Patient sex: F
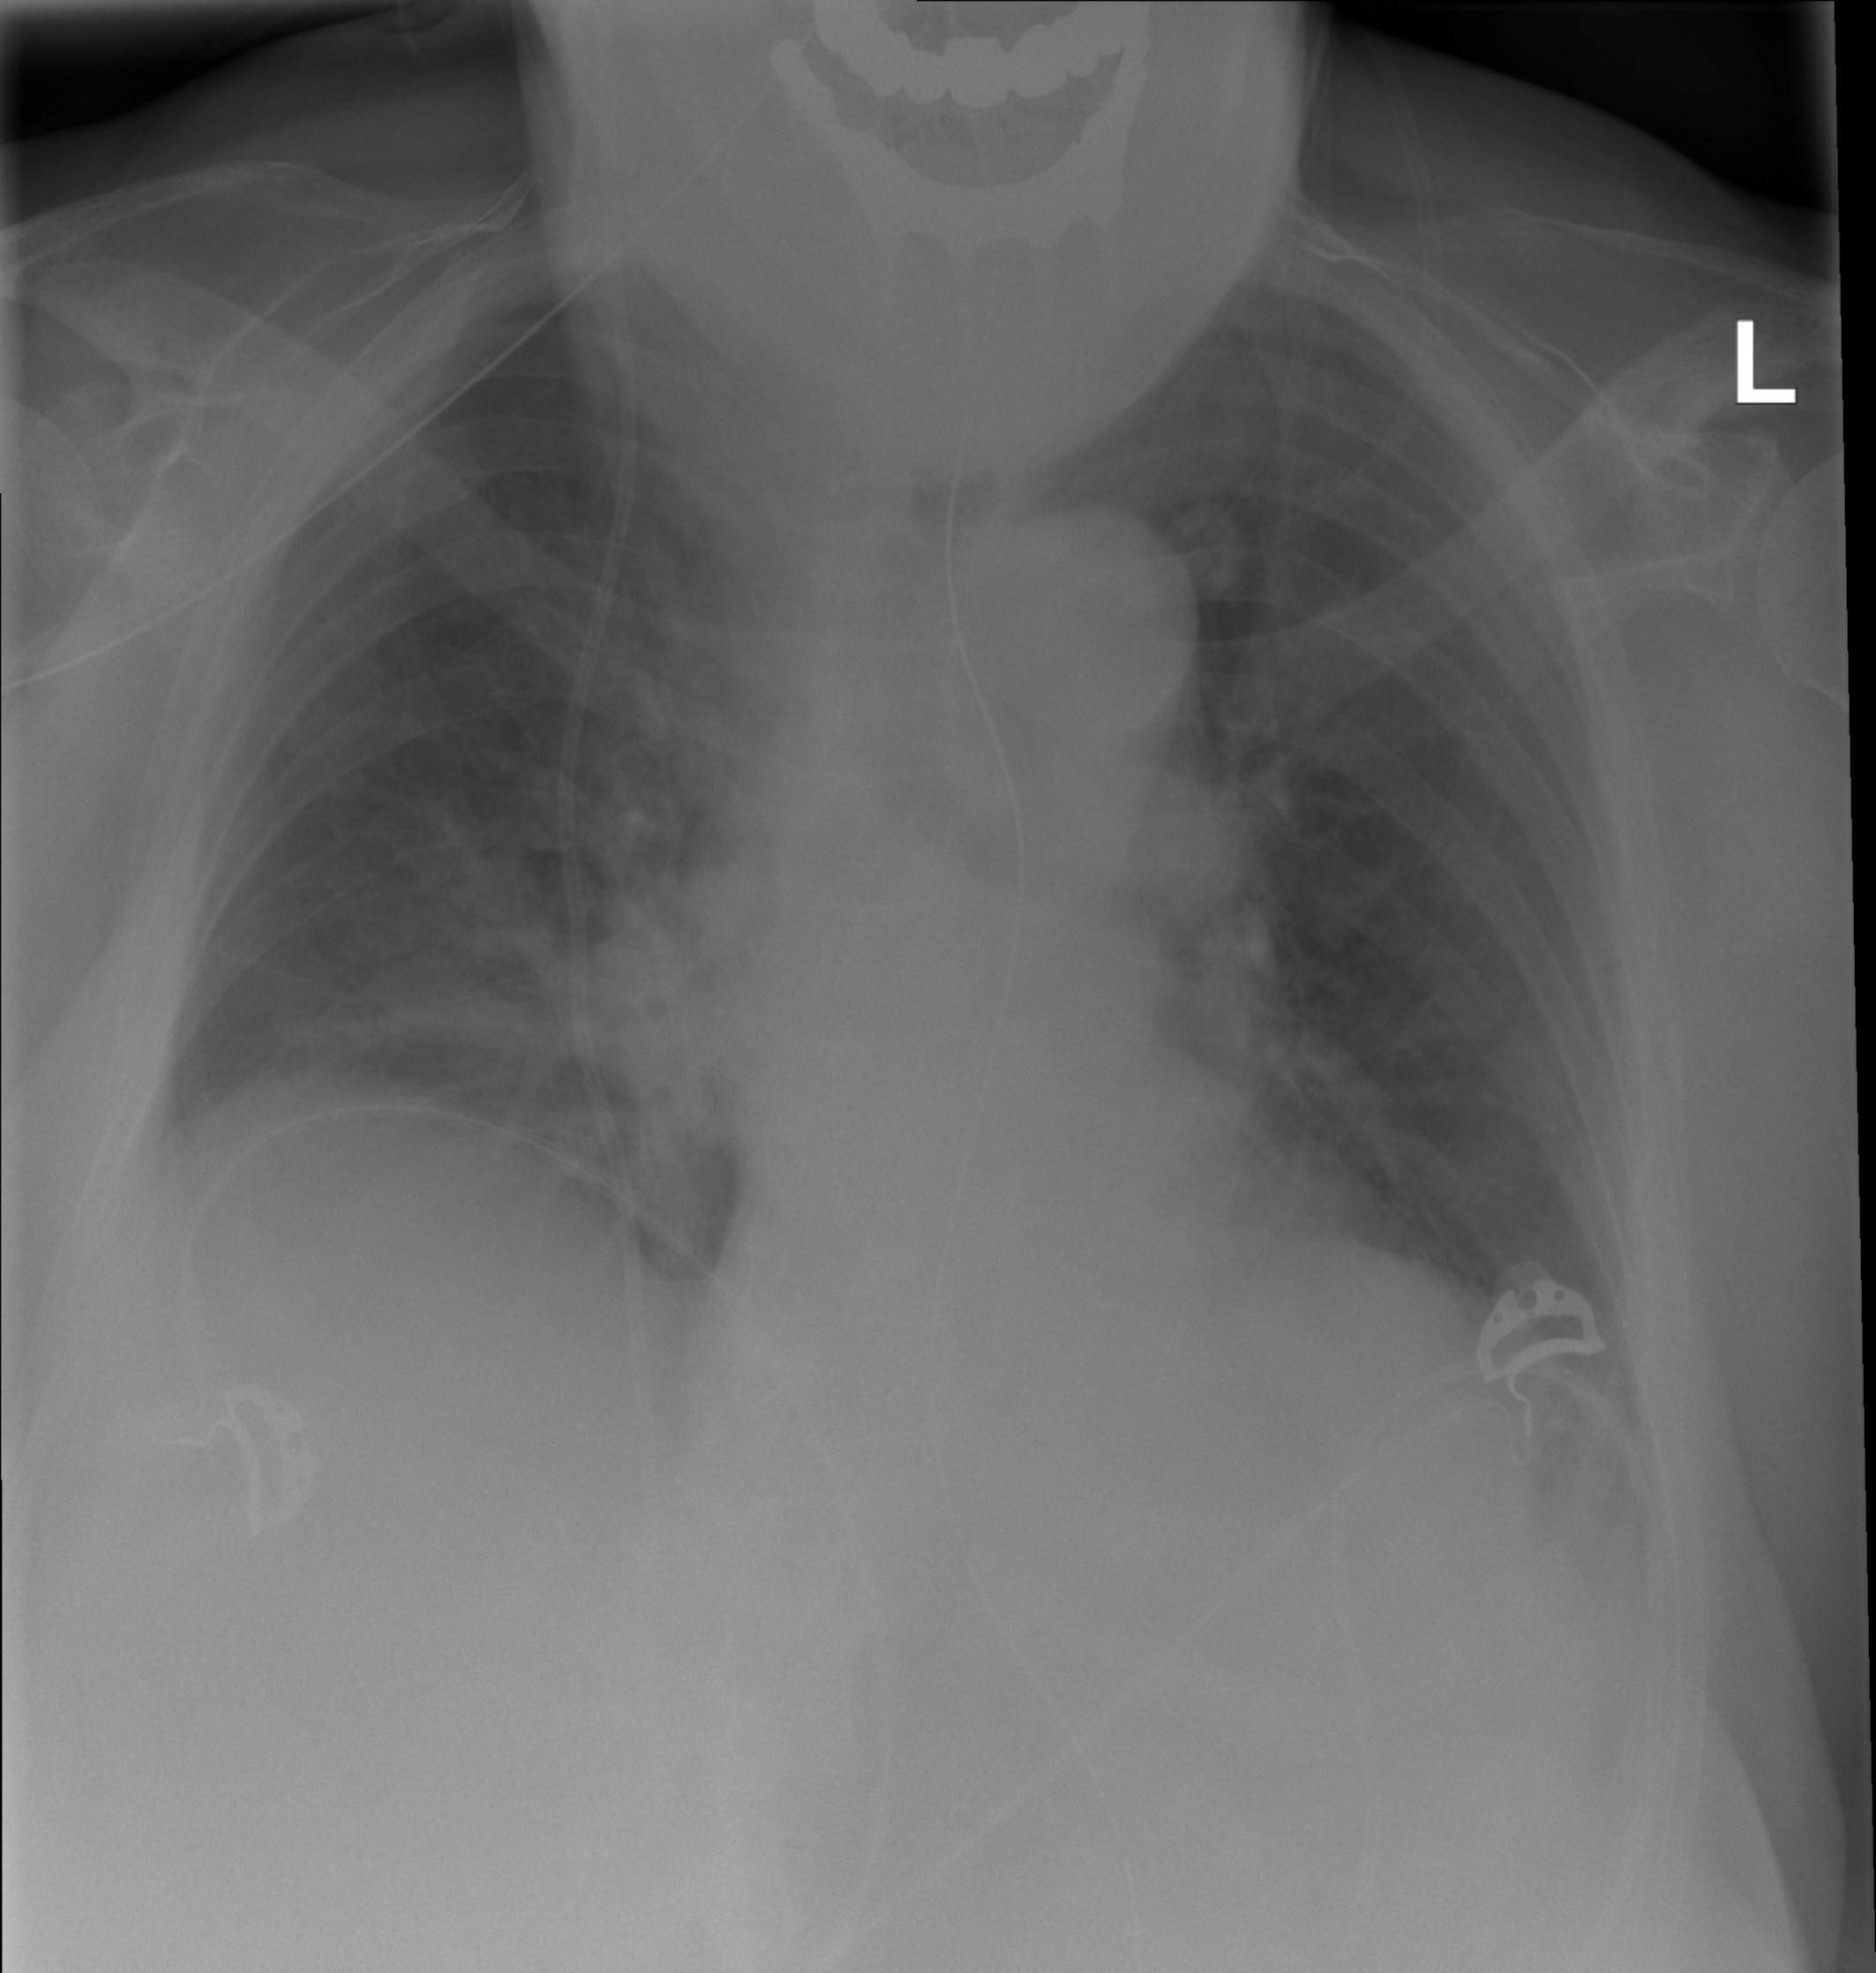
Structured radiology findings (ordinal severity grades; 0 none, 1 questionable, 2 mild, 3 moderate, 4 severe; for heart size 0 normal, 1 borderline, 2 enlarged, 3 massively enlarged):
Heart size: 0
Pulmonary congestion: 0
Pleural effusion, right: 0
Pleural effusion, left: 0
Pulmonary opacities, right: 2
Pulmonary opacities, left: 0
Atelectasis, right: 1
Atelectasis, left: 0